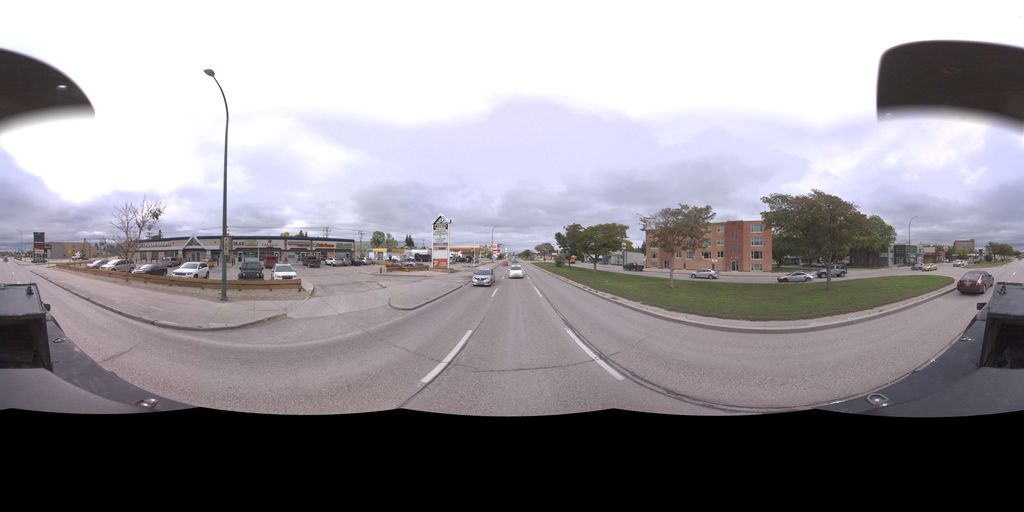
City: winnipeg